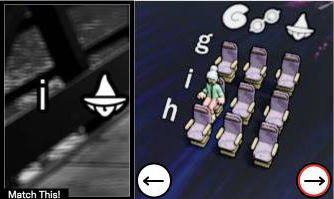
Task: seats
Answer: no